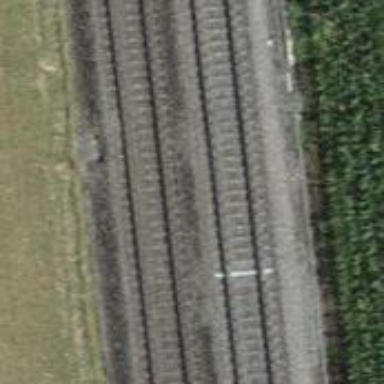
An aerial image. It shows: Railway with electrified contact lines.